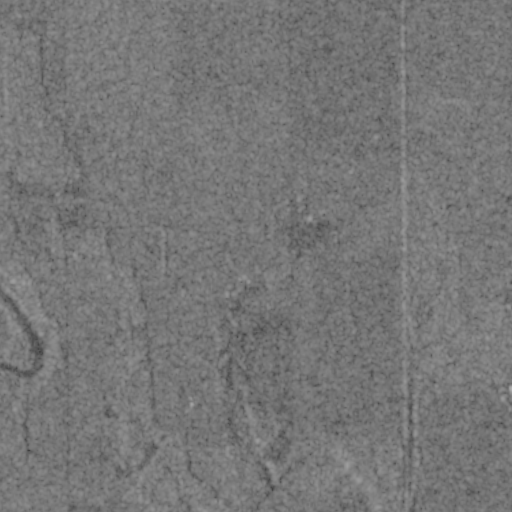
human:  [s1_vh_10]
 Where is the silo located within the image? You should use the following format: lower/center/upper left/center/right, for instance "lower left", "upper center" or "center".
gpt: The silo is located in the center of the image.
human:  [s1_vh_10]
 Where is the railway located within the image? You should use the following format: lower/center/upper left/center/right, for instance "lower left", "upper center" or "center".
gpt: The railway is located in the right of the image.
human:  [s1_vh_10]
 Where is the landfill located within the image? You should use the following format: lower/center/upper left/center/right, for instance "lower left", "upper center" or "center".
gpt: There is no landfill in the image.

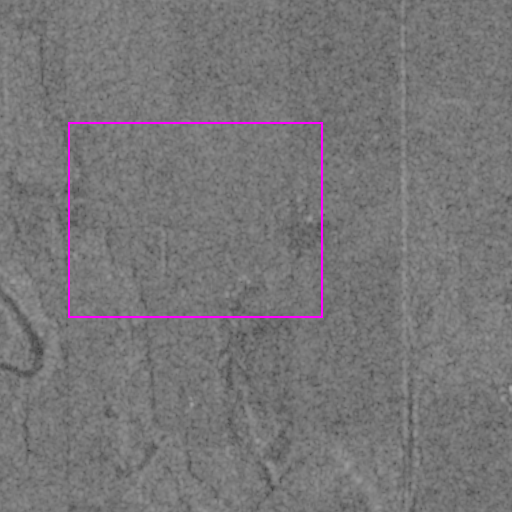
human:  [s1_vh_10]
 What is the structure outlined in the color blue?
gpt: There is no blue outline.
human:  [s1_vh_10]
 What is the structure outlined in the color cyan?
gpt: There is no structure outlined in cyan.